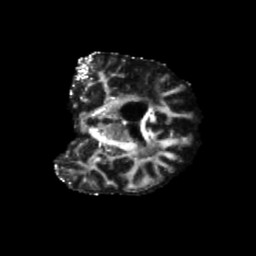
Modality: FA
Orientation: coronal
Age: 69
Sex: female
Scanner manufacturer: siemens
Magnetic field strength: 3 T
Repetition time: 5.25 s
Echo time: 0.08 s